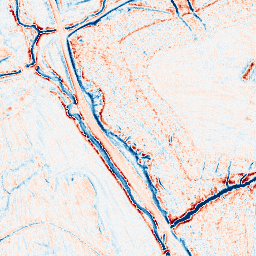
Category: edge_preserving
Decomposition family: anisotropic_diffusion
Decomposition parameters: iterations: 10
kappa: 10
gamma: 0.2
Upsampling method: fft_zeropad
Upsampling parameters: scale: 4
Upsampling scale: 4